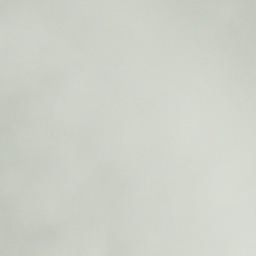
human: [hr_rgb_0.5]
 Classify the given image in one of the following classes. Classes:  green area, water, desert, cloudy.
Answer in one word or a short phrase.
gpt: cloudy